Interaction volume radius: 5 \u00c5
Interaction volume height: 10 \u00c5
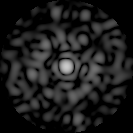
Disorder parameter: 0.9084